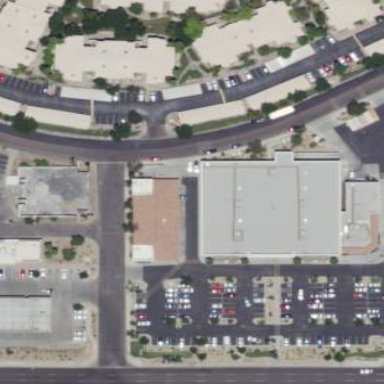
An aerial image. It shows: Department store building.